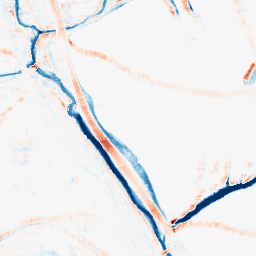
Category: morphological
Decomposition family: morphological_rect
Decomposition parameters: operation: average
width: 10
height: 10
Upsampling method: edge_directed
Upsampling parameters: scale: 4
Upsampling scale: 4